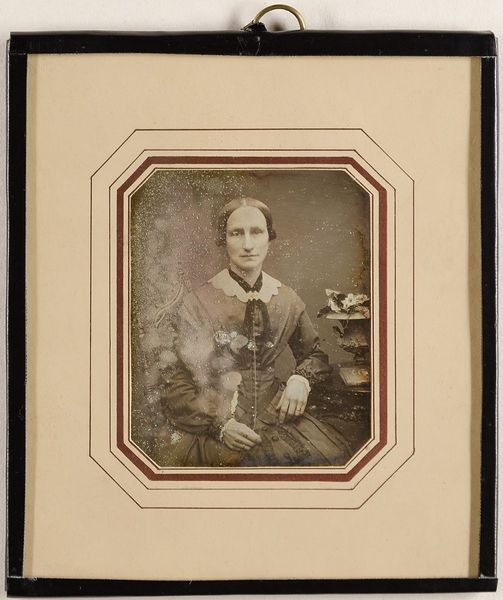
Titel: Frau Agnete de Jager
Künstler: Wilhelm Breuning
Standort: Hamburg
Institution: Museum für Kunst und Gewerbe Hamburg
Schlagwörter: frau, portrait, figur, person, foto, fotografie, photographie, photo, lichtbild, daguerreotypie, historische, bildwerke, angewandte und bildende kunst, hessische systematik, porträt, persönlichkeit, porträtfotografie, porträtphotographie, hüftbild